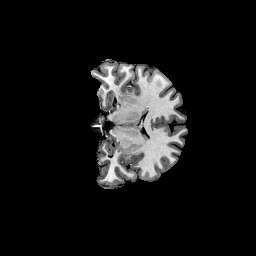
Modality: T1w
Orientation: coronal